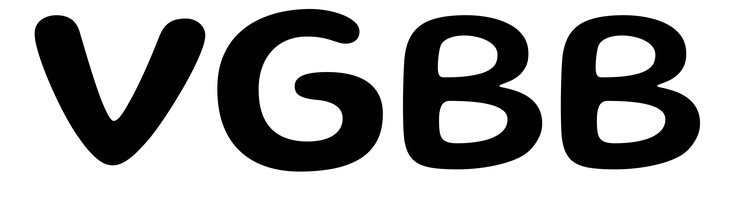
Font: Gluten_Medium